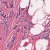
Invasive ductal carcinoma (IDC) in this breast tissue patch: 1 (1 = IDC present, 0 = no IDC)